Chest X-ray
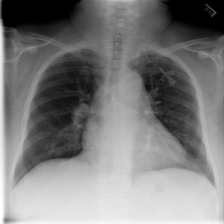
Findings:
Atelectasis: negative
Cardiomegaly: negative
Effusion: negative
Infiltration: negative
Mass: negative
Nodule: negative
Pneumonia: negative
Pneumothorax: negative
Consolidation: negative
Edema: negative
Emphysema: negative
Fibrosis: negative
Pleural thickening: negative
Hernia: negative